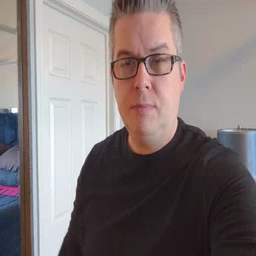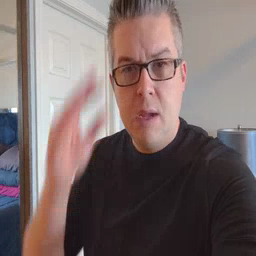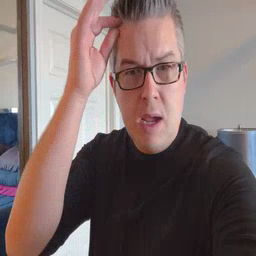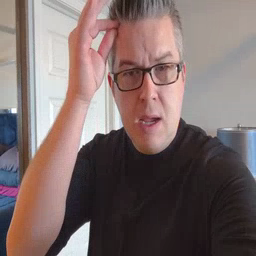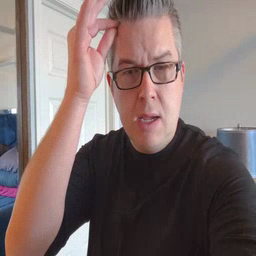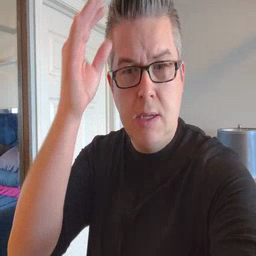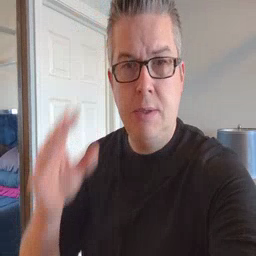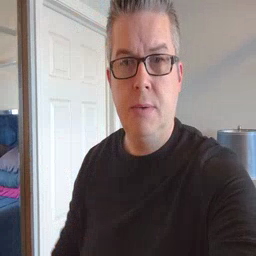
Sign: hair